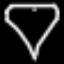
Label: diamond